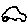
Label: car